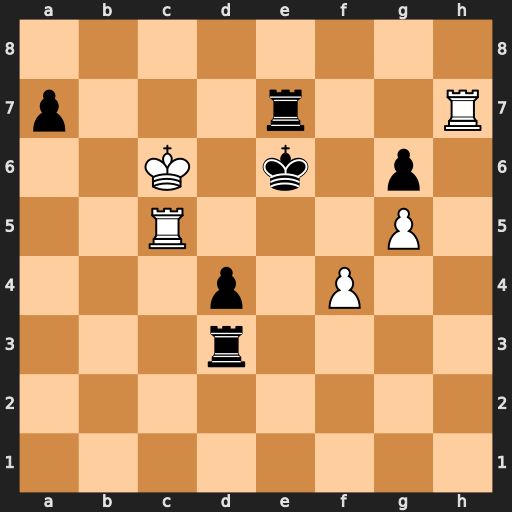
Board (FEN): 8/p3r2R/2K1k1p1/2R3P1/3p1P2/3r4/8/8
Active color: w
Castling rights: -
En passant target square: -
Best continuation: Re5#